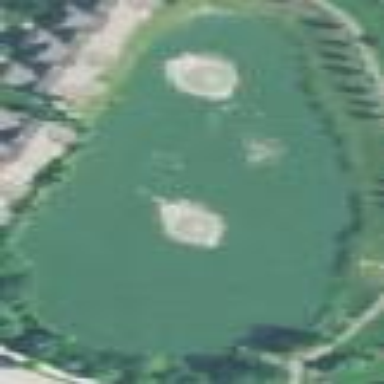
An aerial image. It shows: Pond located in basin area with natural surroundings of water.